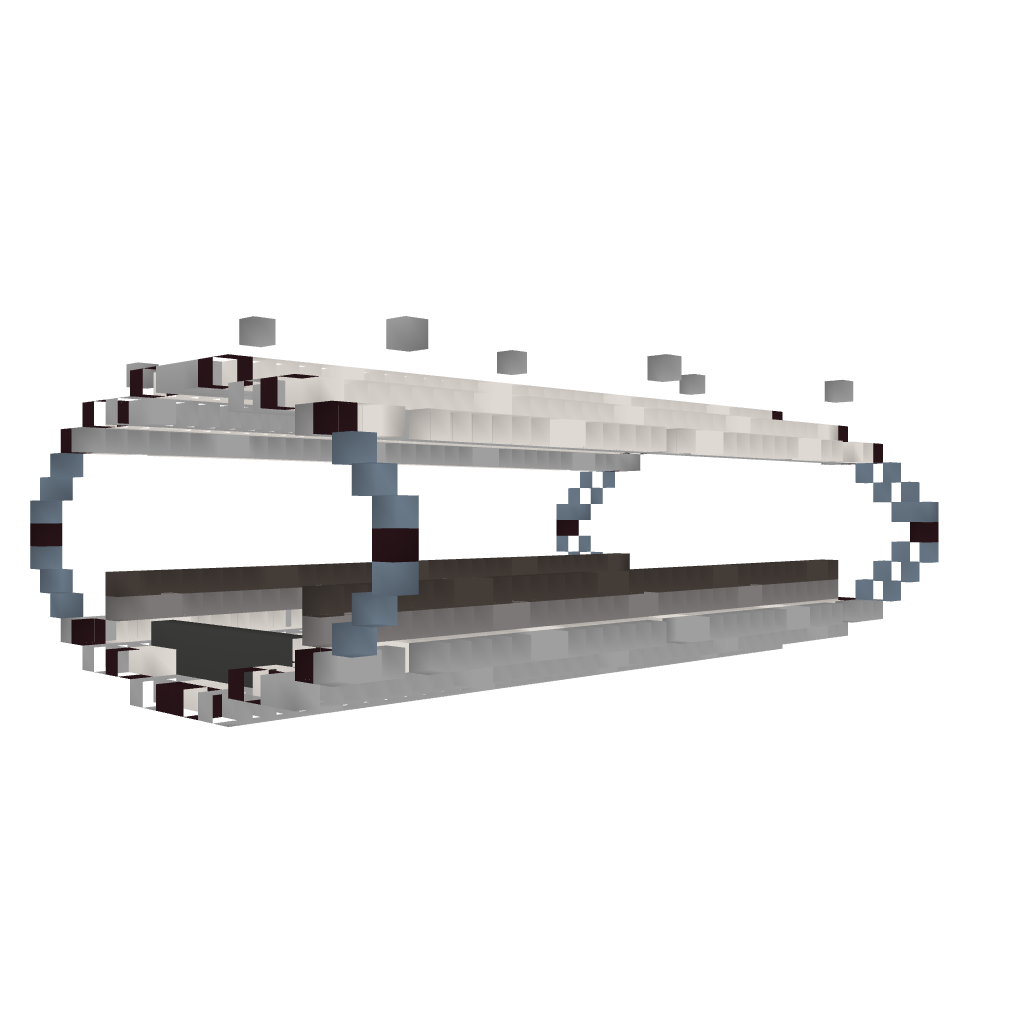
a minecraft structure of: Small modern Train-Station #1